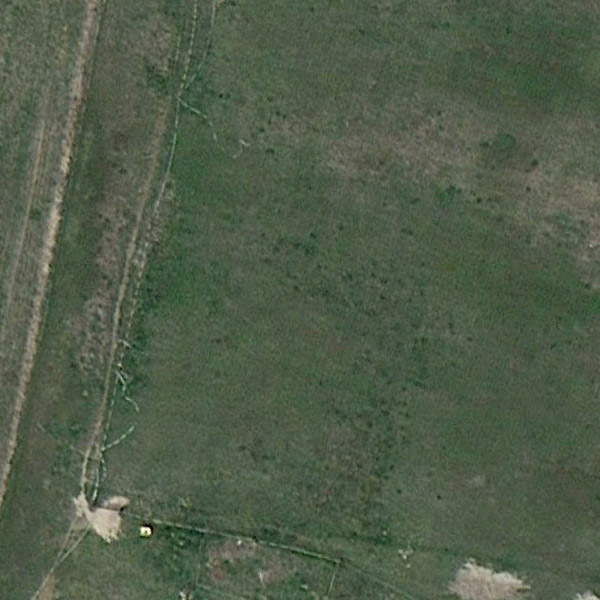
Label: Meadow